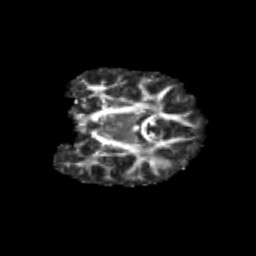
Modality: FA
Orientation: coronal
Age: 10
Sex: female
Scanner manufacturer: siemens
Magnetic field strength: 3 T
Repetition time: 3.8 s
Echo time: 0.07 s